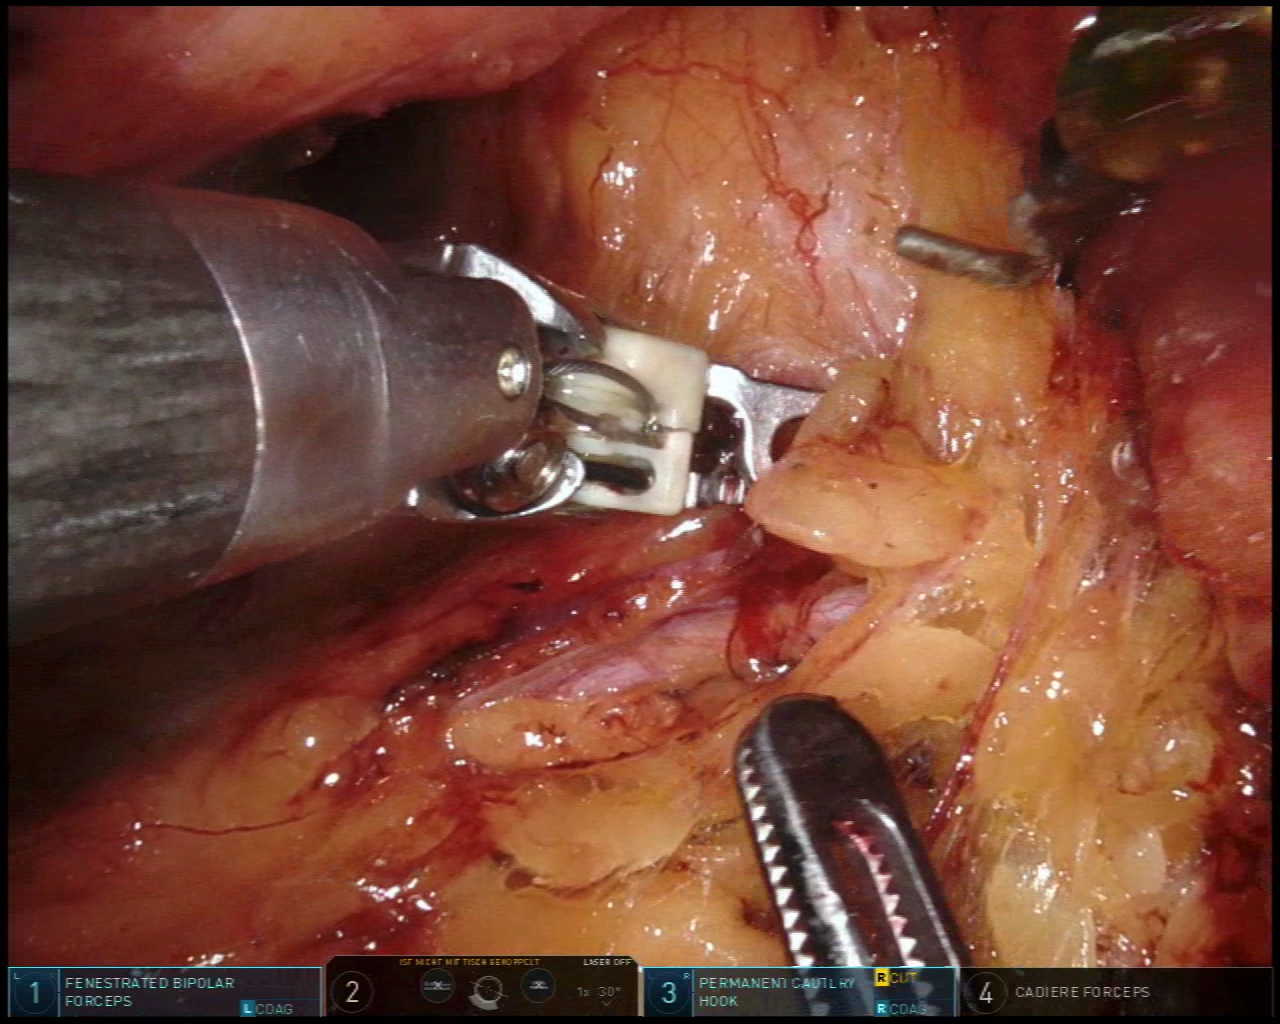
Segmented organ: ureter
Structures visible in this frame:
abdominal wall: no
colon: no
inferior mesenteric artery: no
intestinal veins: no
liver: no
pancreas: no
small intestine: no
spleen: no
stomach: no
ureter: yes
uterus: no
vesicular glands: no